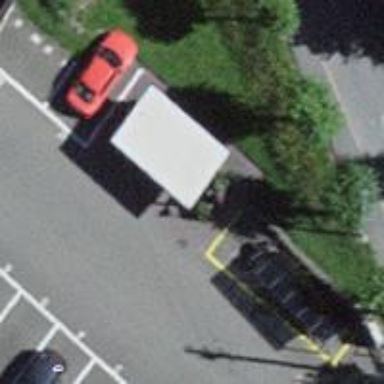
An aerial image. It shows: Bicycle rental facility.